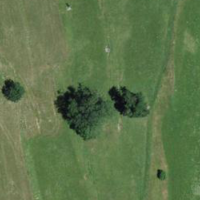
EUNIS habitat code: 24
Species observed at this site:
Convolvulus arvensis